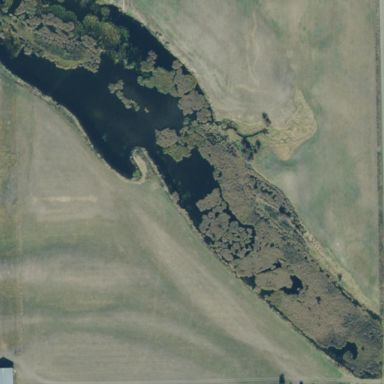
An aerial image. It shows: Wetland area.